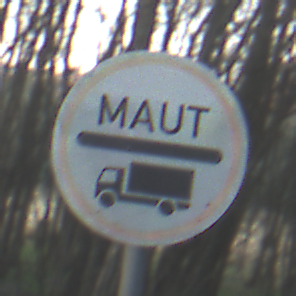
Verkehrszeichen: Mautpflicht
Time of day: SunriseSunset
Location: Outdoor (Nature)
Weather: Clear
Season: Winter
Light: Natural